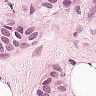
Metastatic tissue present: yes